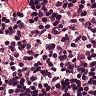
Metastatic tissue present: no